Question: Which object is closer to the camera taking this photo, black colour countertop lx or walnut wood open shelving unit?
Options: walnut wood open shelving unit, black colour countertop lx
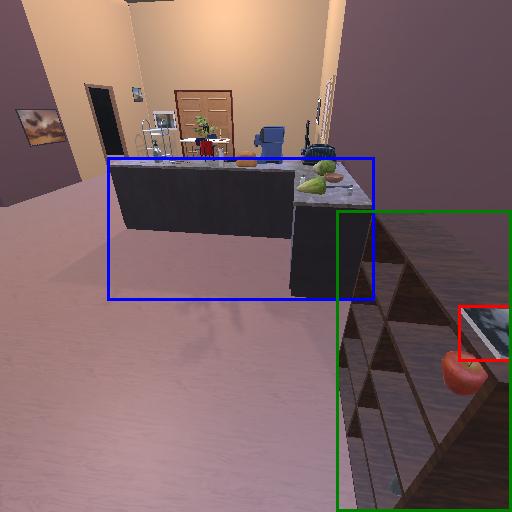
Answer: walnut wood open shelving unit